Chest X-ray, PA view. Patient: 30 years old, sex F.
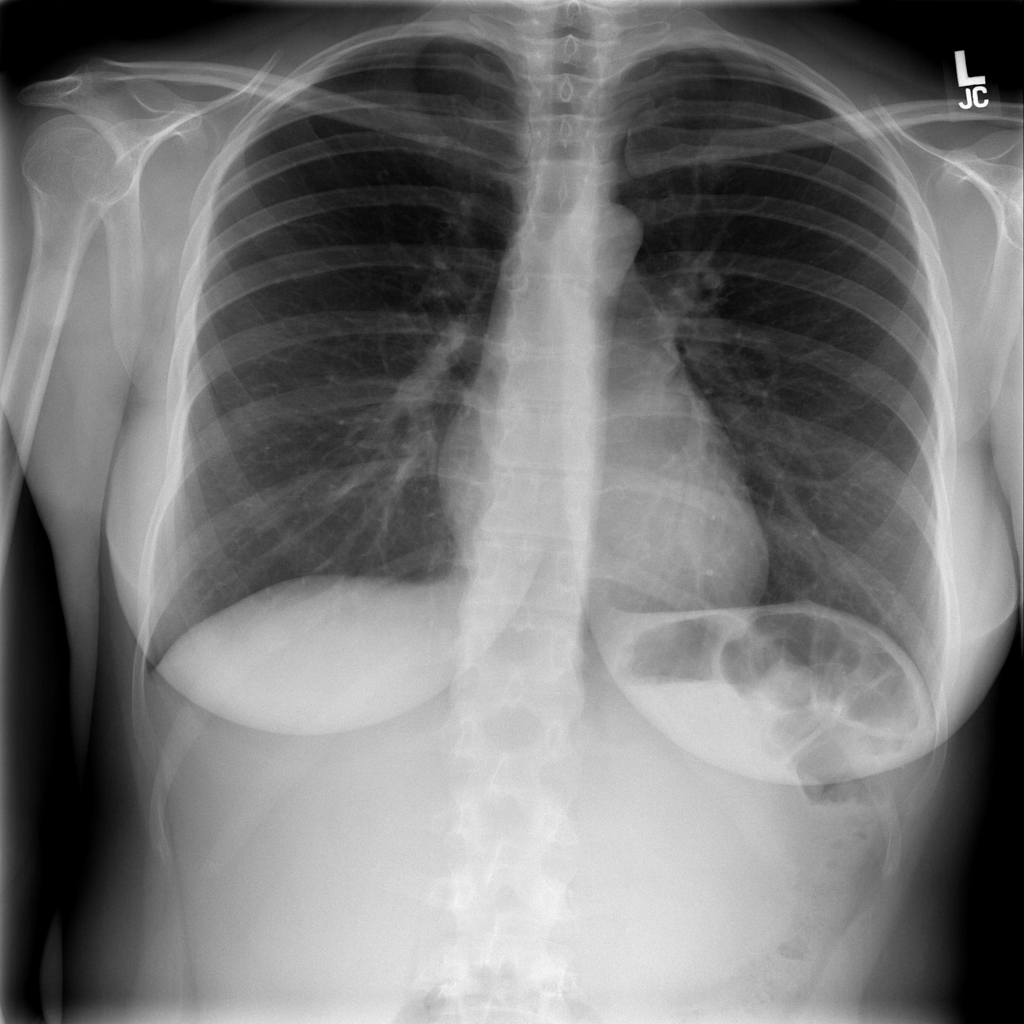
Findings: No Finding